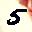
Label: 5